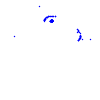
Particle: proton